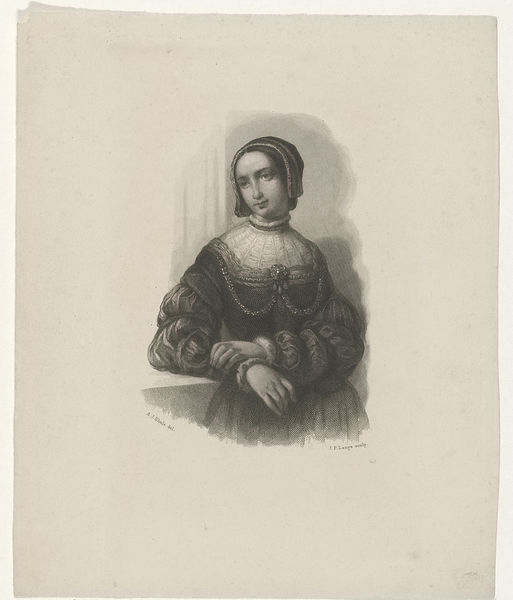
Titel: Portret van een onbekende jonge vrouw
Künstler: Johannes Philippus Lange
Standort: Amsterdam
Institution: Rijksmuseum
Schlagwörter: kopf, mädchen, frau, frisur, kleid, haube, arme, bluse, falten, kragen, ärmel, bildnis, hände, portrait, porträt, borte, brosche, puffärmel, mieder, kette, angelehnt, ellenbogen, druck, stich, biedermeier, geischt geneigt